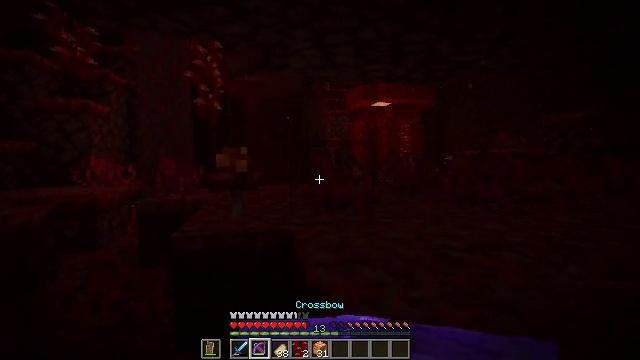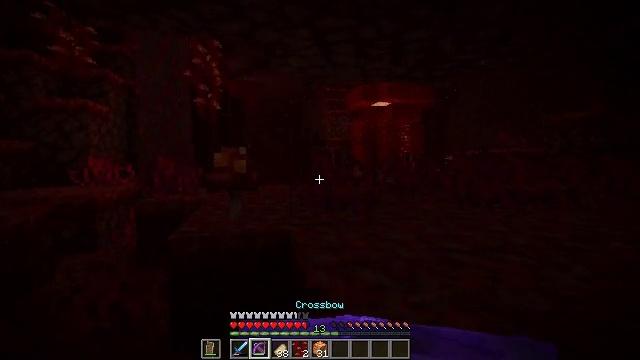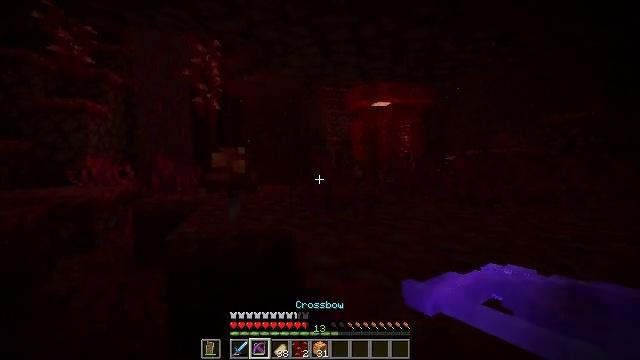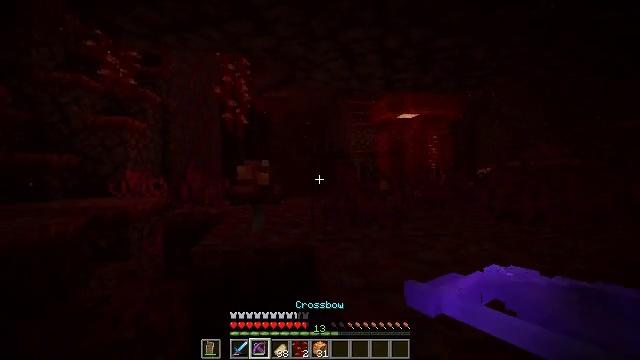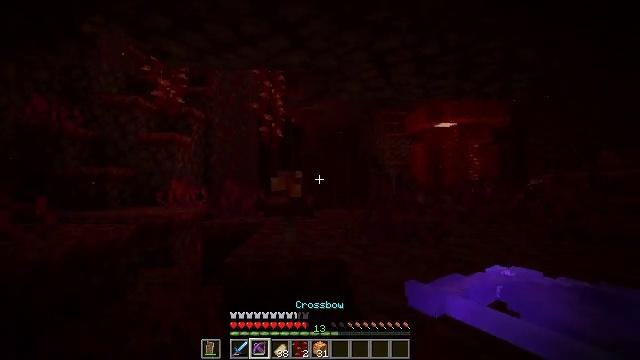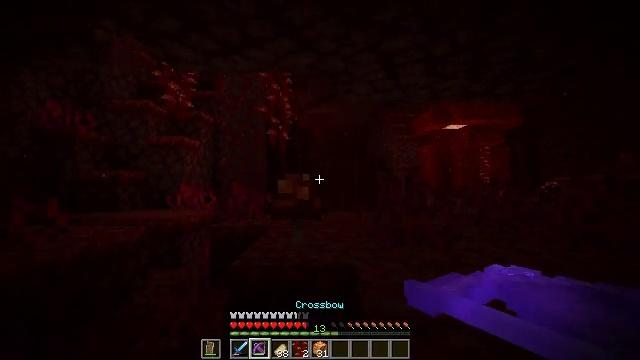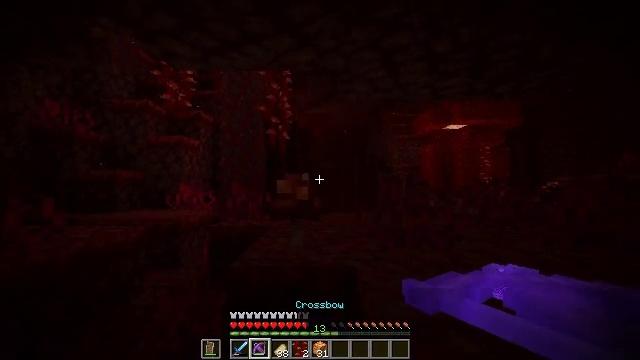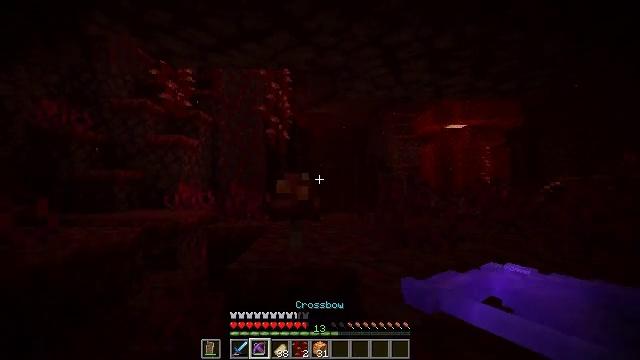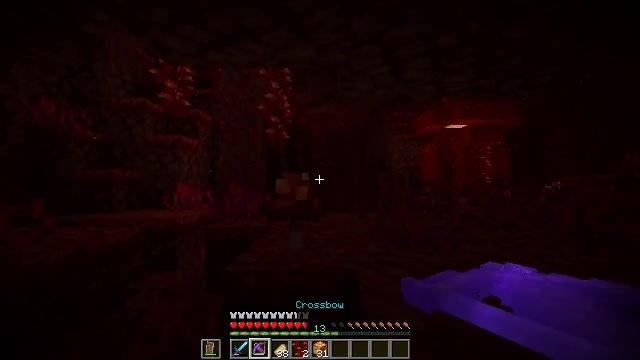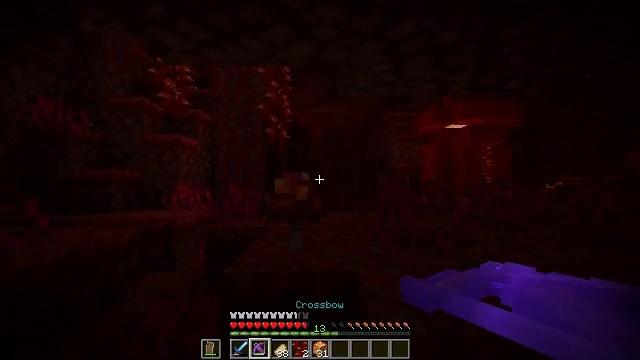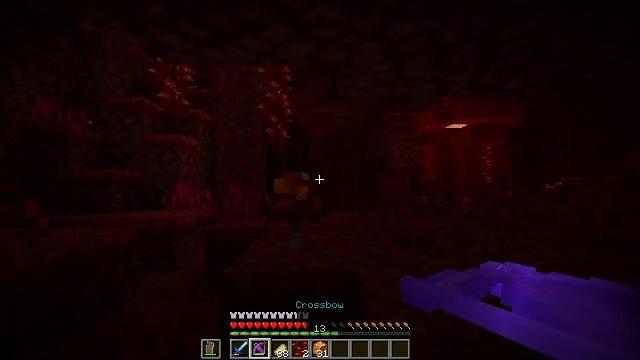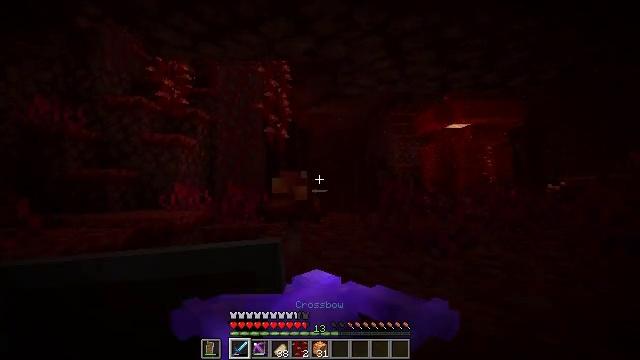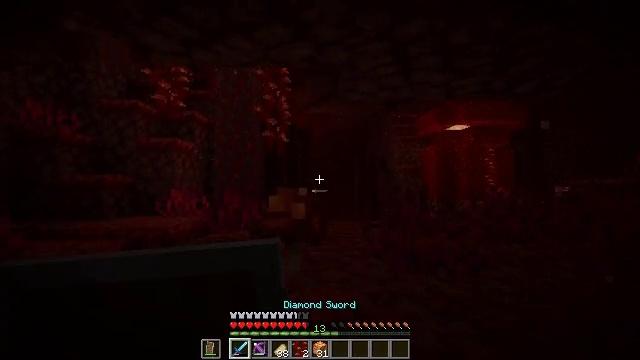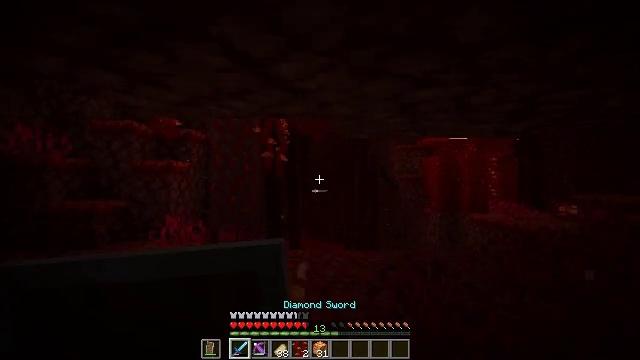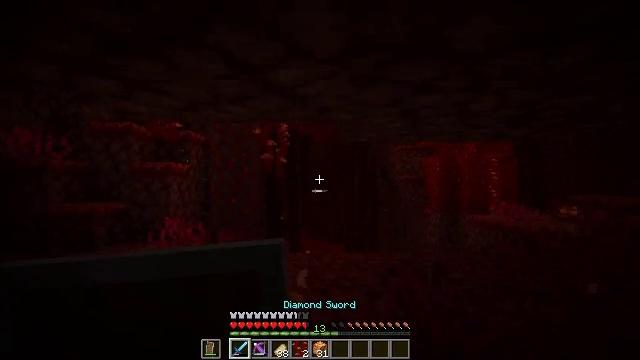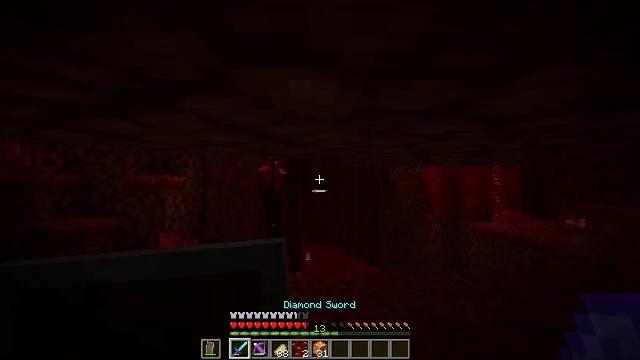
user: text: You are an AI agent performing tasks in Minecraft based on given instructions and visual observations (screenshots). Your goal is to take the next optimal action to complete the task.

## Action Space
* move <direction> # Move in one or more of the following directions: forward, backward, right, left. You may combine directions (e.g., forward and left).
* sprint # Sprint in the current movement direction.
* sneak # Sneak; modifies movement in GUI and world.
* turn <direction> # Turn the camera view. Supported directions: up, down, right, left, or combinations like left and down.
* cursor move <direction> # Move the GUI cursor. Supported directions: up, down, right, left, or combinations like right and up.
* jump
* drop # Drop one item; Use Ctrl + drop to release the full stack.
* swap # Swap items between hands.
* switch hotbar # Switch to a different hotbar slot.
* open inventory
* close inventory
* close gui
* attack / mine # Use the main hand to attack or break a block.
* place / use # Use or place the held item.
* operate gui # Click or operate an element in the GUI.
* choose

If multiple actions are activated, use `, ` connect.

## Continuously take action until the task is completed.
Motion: motion action
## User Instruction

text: Harvest weeping vines plant from the ceiling or ground.
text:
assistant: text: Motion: move forward, use / place
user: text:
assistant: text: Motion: move forward, use / place
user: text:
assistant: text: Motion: move forward, turn left and up, use / place
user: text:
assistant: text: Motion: move forward, turn left and up, use / place
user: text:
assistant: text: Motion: move forward, turn left, use / place
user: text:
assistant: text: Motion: move forward, use / place
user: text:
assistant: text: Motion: move forward, use / place
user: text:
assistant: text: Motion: move forward, use / place
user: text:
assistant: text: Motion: move forward, use / place
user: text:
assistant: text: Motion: move forward, use / place
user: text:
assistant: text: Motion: move forward, switch to hotbar 1
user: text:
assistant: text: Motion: move forward, jump, switch to hotbar 1
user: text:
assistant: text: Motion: move forward, jump, switch to hotbar 1
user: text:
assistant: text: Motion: move forward, jump
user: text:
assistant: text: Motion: move forward, jump
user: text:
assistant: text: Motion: move forward, turn left, jump
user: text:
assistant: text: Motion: move forward, jump
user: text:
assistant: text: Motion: move forward, jump
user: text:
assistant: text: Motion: move forward, jump
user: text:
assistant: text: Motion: move forward, jump
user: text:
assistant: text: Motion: move forward, turn left and up, jump
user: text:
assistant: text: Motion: move forward, turn left, jump
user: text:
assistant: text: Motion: move forward, jump
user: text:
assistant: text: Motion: move forward, jump
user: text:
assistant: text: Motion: move forward, turn right and down, jump
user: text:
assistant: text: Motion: move forward, turn down, jump
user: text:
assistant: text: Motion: move forward, turn left and down, jump
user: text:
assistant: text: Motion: move forward, turn left and down, jump
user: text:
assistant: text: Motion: move forward, turn left and down, jump
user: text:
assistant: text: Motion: move forward and move right, turn left and down